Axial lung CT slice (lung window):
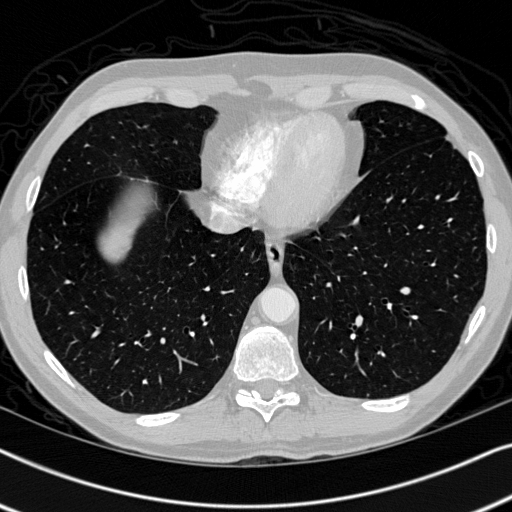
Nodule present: no